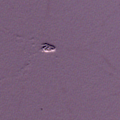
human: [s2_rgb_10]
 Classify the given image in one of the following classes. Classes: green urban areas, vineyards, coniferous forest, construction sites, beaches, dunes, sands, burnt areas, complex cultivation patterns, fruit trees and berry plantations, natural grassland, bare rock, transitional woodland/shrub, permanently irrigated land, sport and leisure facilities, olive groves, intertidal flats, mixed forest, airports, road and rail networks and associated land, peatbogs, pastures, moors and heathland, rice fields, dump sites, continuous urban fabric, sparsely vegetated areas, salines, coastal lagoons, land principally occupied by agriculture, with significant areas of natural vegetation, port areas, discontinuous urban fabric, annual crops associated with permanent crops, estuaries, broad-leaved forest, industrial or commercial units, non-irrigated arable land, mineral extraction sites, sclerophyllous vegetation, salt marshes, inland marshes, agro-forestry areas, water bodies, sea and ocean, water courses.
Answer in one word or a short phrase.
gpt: sea and ocean